Aerial crown-view tile of a tropical tree (Barro Colorado Island, Panama), acquired 20250124:
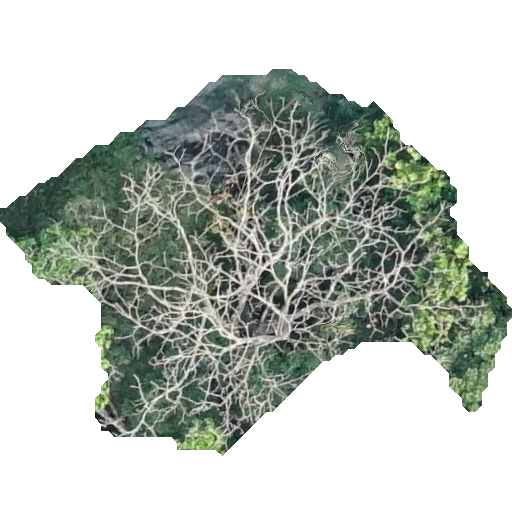
Species: Pseudobombax septenatum
GBIF accepted scientific name: Pseudobombax septenatum
Crown area: 174.594 m²